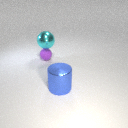
small purple rubber sphere behind large blue metal cylinder